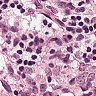
Metastatic tissue present: no